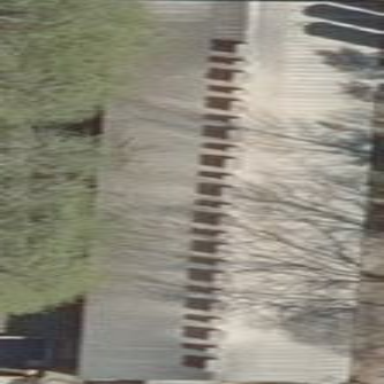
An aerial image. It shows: Structure designed as chicken coop.